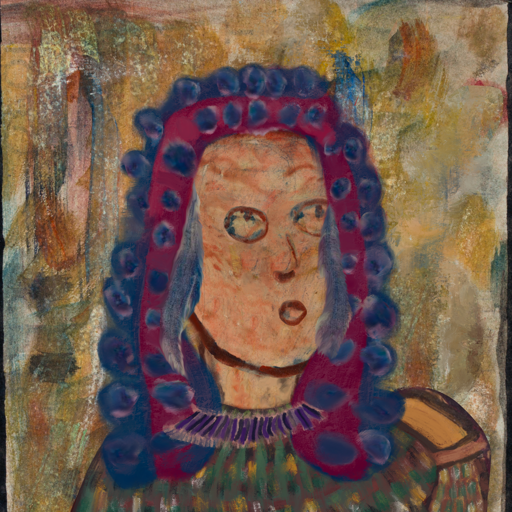
Background: Pipe, Head And Neck Side: Orphan, Face Side: Orphan, Bust: After_Raid, Hair Side: Hill_Girl, Head Accessory: Blank, Second Necklace: Blank, Necklace: HillGirl, Baby: Blank